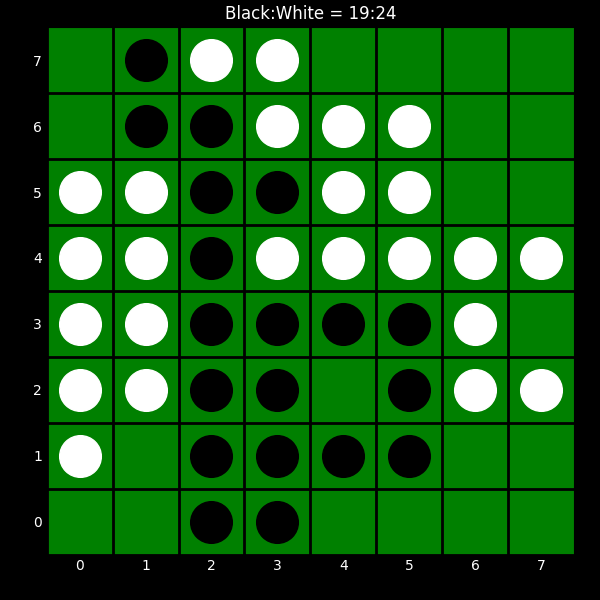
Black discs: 19
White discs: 24